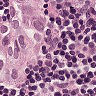
Metastatic tissue present: yes